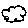
Label: cloud